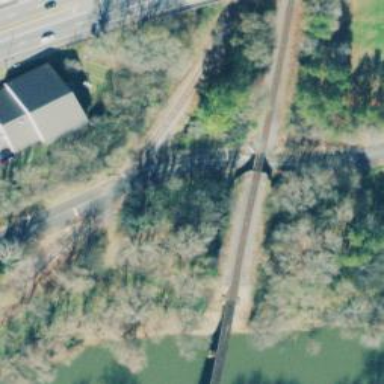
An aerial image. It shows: Abandoned railway.